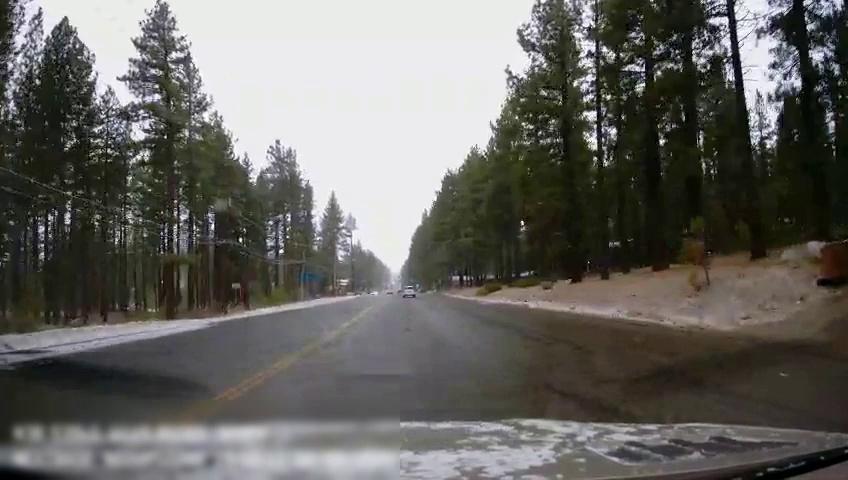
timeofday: Day
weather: Snowy
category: Drivable Space
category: Vehicles | Van
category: Lanes | Current Lane